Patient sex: F
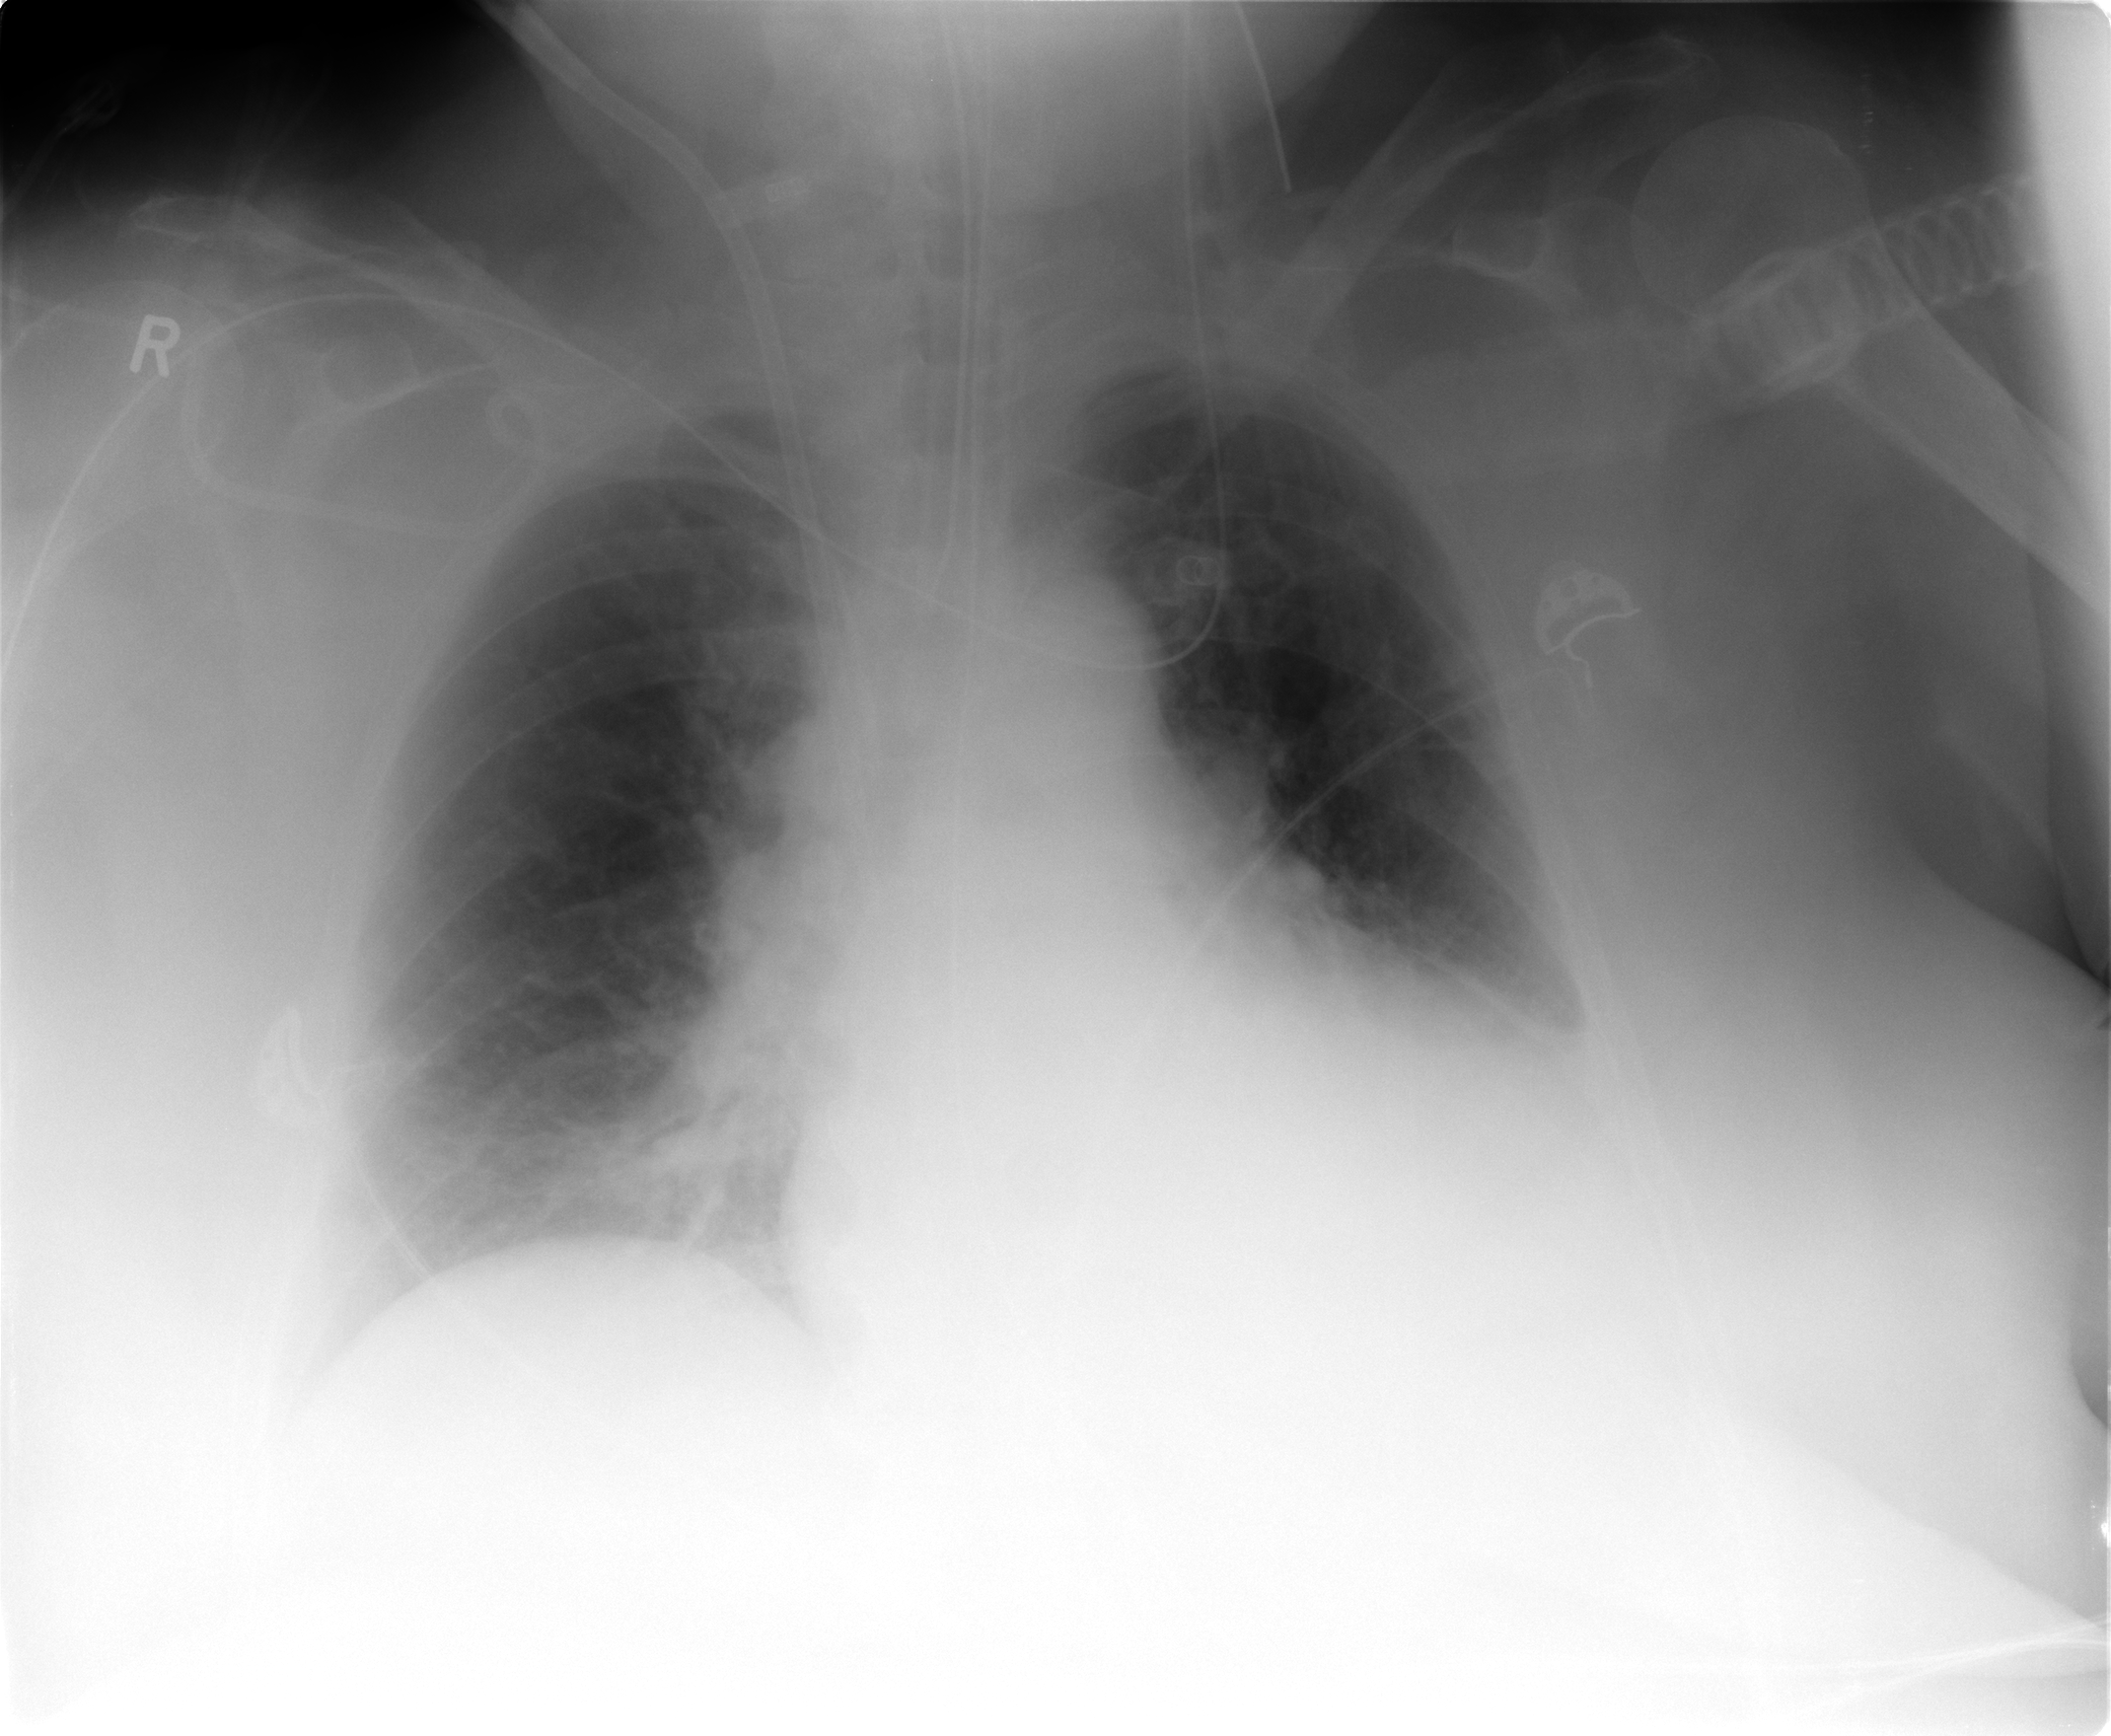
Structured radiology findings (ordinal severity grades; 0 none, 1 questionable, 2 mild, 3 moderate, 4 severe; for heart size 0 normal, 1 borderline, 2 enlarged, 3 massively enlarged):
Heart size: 2
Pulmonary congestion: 2
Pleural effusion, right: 0
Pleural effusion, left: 2
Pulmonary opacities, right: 2
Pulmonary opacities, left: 1
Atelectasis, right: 2
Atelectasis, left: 3